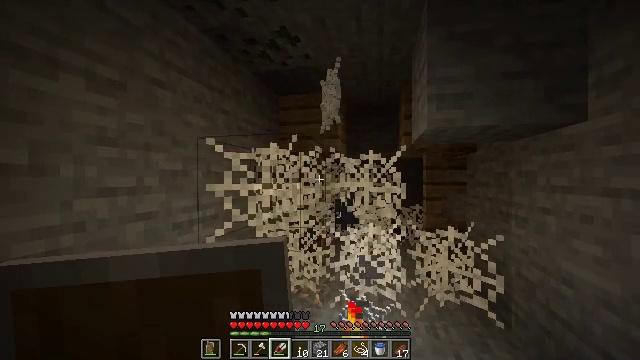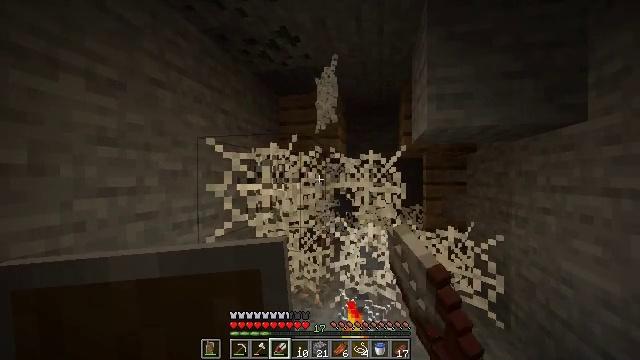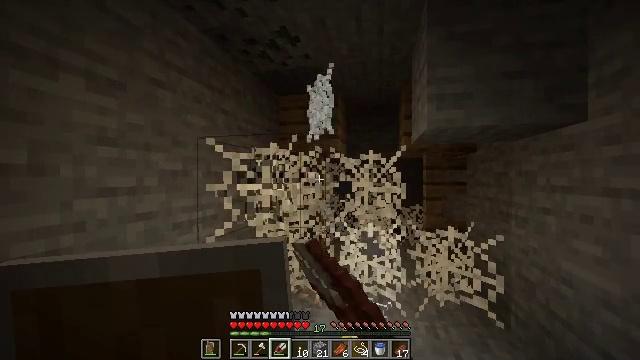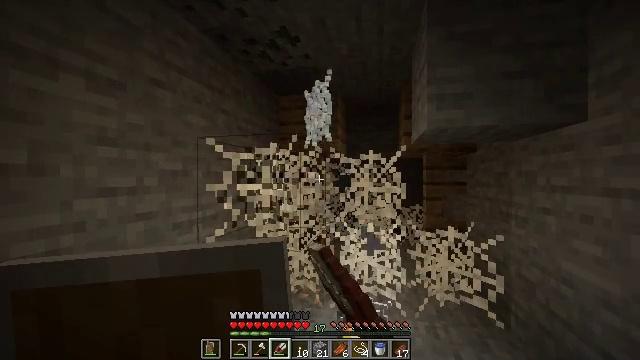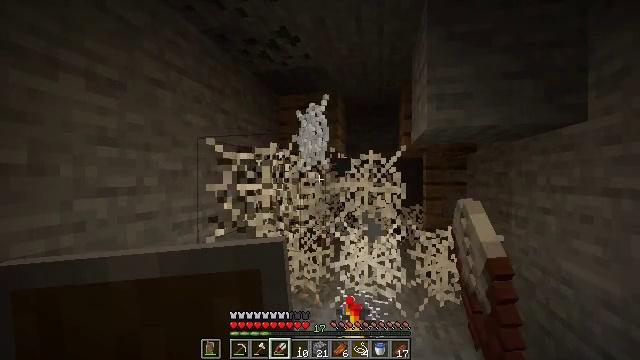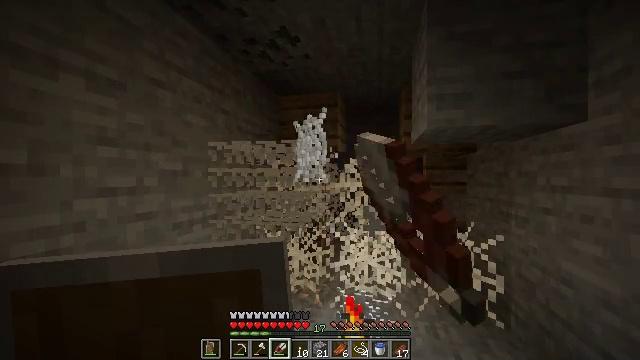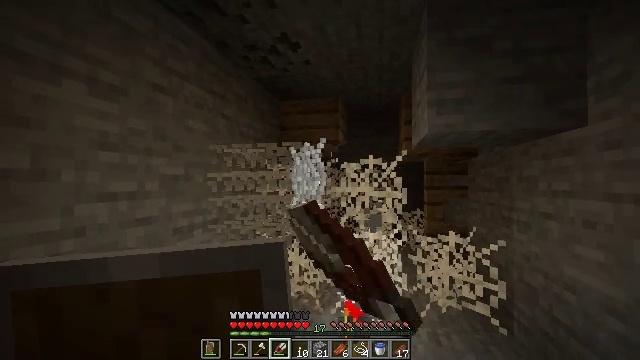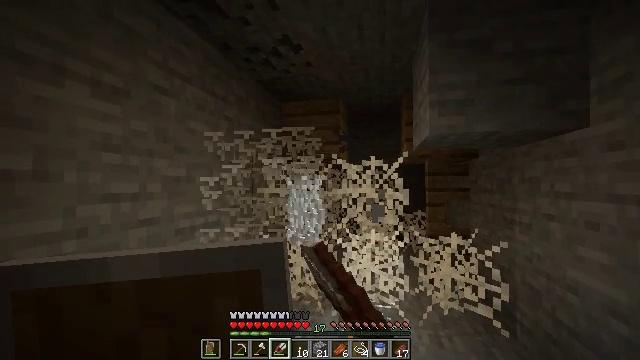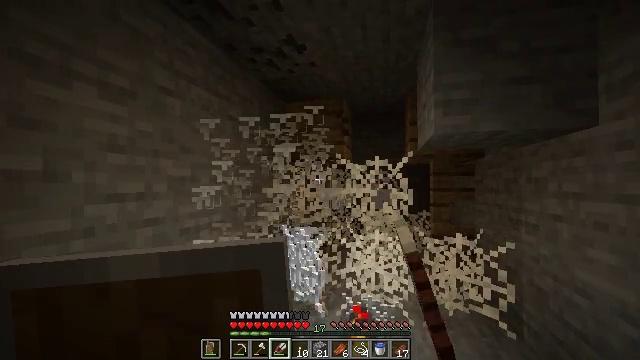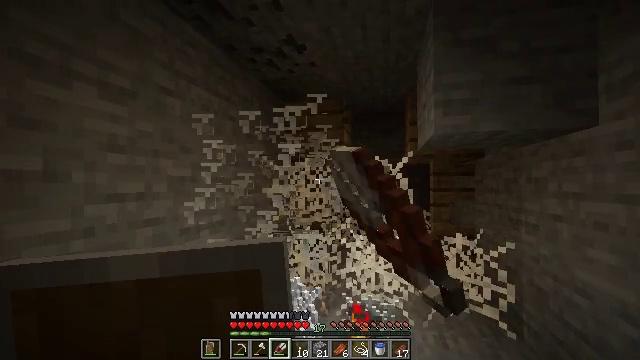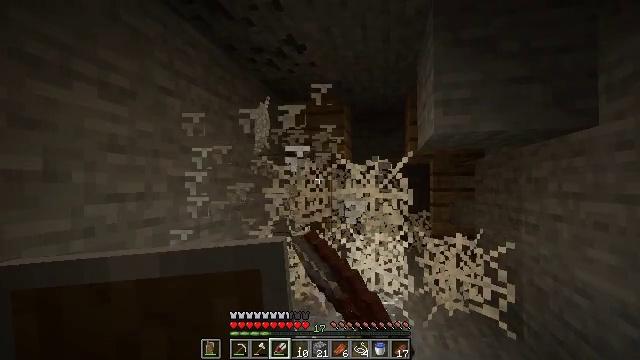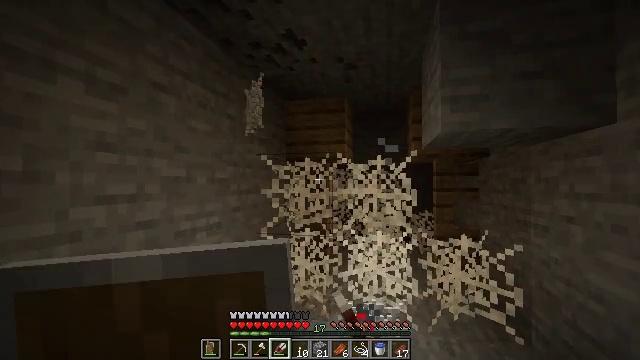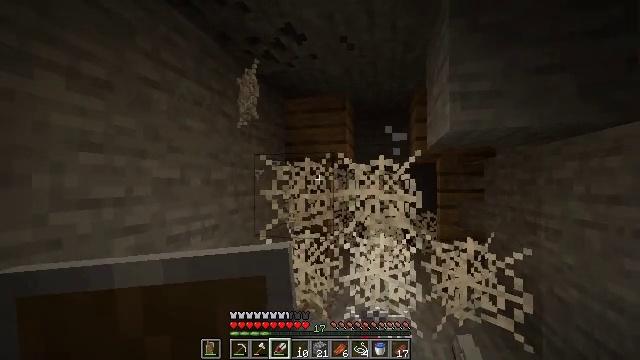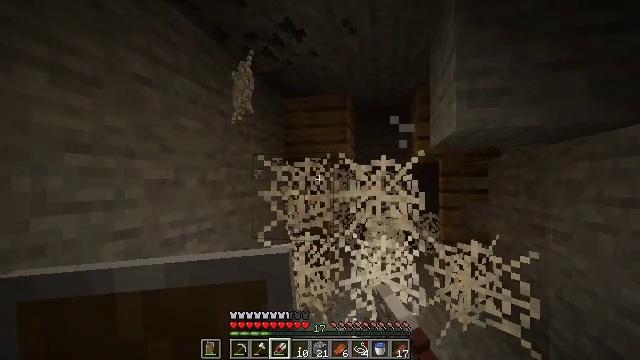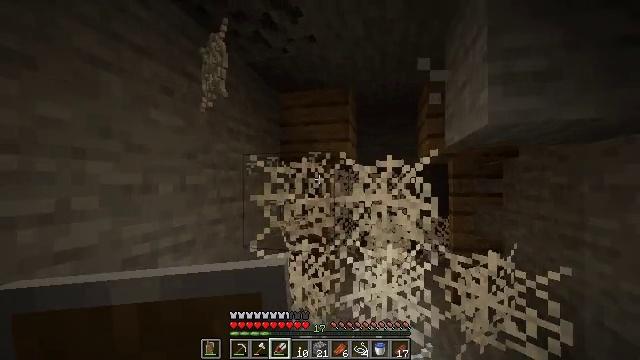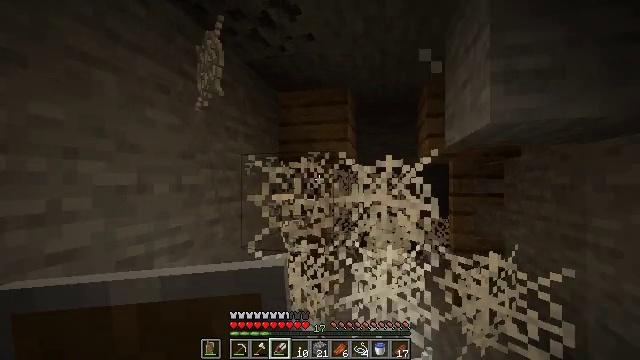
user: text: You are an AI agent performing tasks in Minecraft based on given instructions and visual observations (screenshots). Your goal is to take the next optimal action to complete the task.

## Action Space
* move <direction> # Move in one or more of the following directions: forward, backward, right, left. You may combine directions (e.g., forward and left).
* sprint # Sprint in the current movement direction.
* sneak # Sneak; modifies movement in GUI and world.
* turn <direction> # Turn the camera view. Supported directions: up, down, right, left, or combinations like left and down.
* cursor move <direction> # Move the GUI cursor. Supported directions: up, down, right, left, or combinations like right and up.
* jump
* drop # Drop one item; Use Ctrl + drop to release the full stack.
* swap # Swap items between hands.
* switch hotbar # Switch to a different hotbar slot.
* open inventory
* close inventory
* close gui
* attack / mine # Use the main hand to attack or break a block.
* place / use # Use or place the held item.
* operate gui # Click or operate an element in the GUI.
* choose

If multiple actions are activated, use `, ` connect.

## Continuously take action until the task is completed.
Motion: motion action
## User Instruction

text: Break the cobweb with a sword.
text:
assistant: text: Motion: attack / mine
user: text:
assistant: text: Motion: attack / mine
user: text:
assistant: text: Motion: attack / mine
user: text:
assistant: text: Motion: attack / mine
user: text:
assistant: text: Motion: attack / mine
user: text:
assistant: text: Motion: turn up, attack / mine
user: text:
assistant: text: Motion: attack / mine
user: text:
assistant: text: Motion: attack / mine
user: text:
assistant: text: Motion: attack / mine
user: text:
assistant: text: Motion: attack / mine
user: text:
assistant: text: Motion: move forward, attack / mine
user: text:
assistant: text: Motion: move forward, attack / mine
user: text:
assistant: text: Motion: move forward, attack / mine
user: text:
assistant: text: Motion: move forward, attack / mine
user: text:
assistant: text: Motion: move forward and move right, attack / mine
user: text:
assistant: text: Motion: move right, attack / mine
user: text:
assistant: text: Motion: move right, attack / mine
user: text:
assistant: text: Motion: move right, attack / mine
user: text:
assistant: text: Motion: attack / mine
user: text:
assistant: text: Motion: attack / mine
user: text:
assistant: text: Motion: attack / mine
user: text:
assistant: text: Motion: attack / mine
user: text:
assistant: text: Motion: attack / mine
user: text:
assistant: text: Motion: attack / mine
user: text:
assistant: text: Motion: attack / mine
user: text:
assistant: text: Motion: attack / mine
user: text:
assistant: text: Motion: turn left, attack / mine
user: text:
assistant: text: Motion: turn left, attack / mine
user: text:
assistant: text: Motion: turn left, attack / mine
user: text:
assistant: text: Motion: attack / mine